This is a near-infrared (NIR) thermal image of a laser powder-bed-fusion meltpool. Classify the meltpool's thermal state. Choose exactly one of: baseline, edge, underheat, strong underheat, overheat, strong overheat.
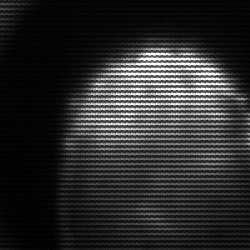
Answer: edge